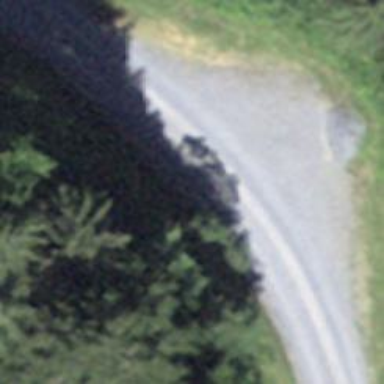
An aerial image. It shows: Passing place on the road.